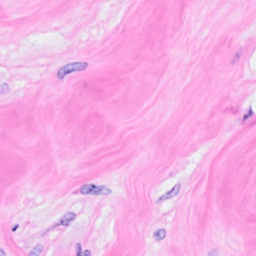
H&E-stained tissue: Breast